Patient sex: F
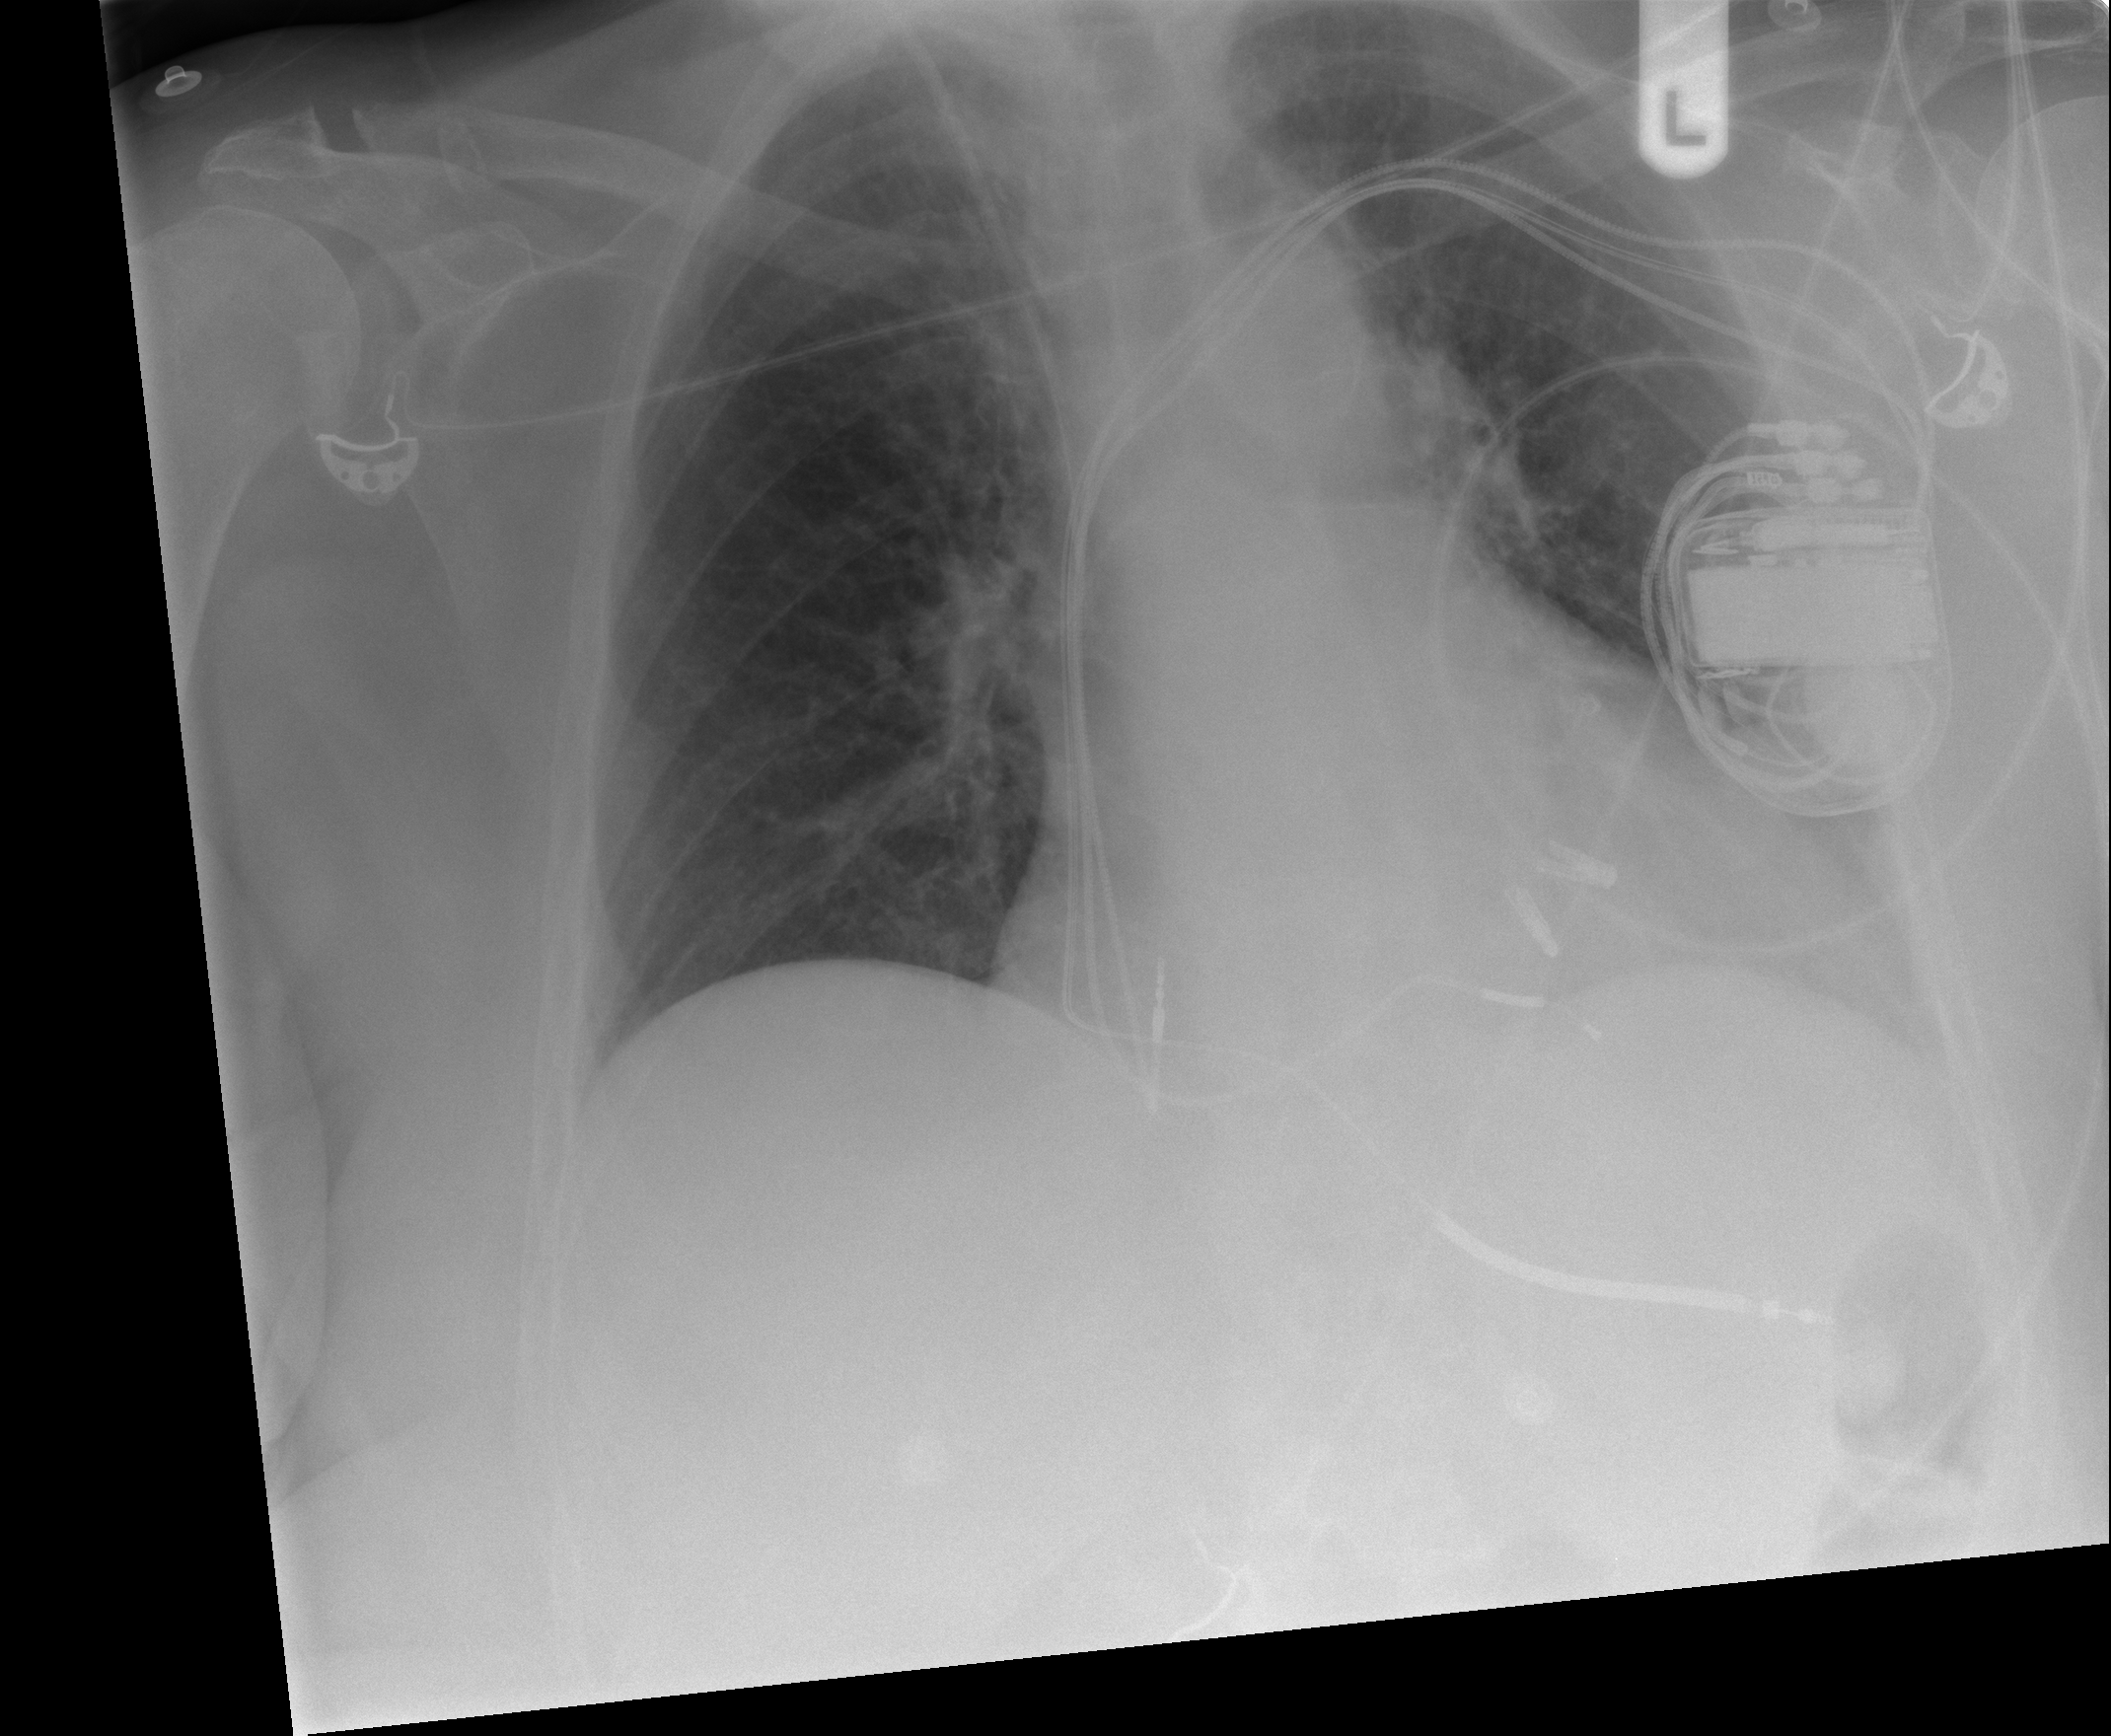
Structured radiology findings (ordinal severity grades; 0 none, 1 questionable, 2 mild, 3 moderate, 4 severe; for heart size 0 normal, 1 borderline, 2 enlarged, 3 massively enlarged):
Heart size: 2
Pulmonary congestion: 1
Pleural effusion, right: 0
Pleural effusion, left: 0
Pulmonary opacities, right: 0
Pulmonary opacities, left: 0
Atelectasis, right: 0
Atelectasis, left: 0